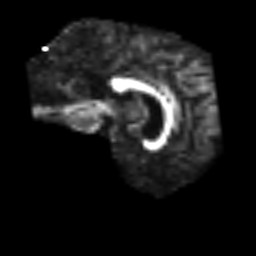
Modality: FA
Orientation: sagittal
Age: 75
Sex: female
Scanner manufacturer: siemens
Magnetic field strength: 3 T
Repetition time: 3.2 s
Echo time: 0.081 s